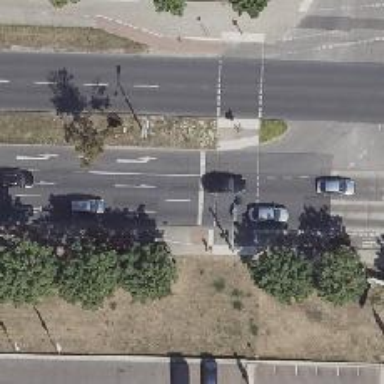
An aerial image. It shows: Road with traffic signals.